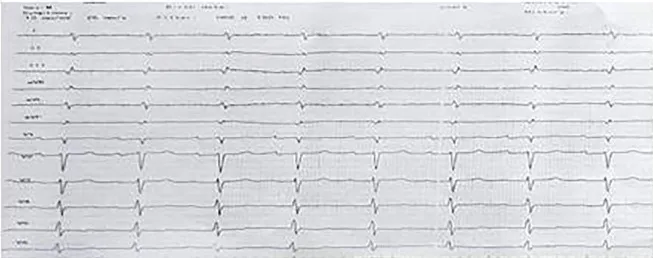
Cardiac imaging of the proband from family 1. Electrocardiography: sinus rhythm, low voltage, right axis deviation.
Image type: electrography (ekg)